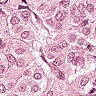
Metastatic tissue present: yes